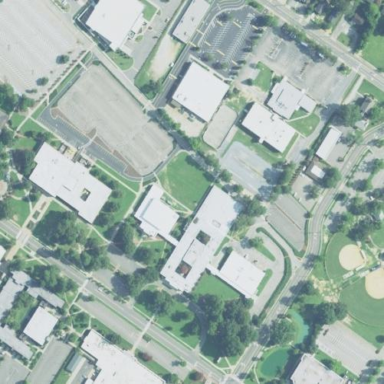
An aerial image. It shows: College.